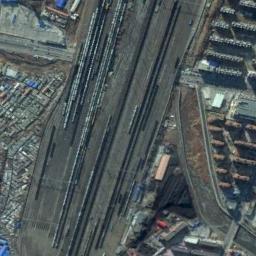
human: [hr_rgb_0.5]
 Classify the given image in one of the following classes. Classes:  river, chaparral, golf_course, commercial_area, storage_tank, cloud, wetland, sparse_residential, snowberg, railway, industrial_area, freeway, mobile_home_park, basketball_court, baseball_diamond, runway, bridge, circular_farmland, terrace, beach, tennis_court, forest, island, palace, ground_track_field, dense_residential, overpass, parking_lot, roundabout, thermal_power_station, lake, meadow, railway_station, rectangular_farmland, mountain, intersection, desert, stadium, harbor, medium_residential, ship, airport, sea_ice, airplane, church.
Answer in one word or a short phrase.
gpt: railway